Interaction volume radius: 5 \u00c5
Interaction volume height: 10 \u00c5
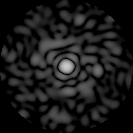
Disorder parameter: 0.8674